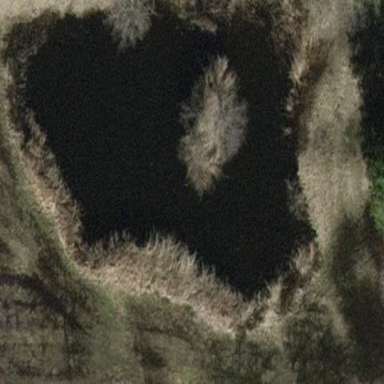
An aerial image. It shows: Pond with natural water.